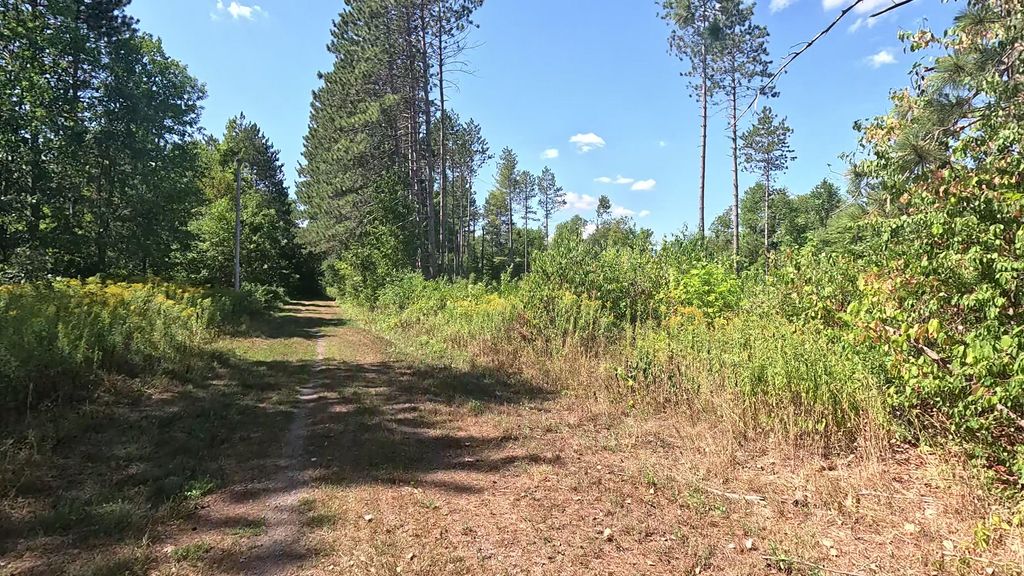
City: ottawa-gatineau